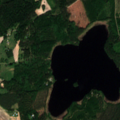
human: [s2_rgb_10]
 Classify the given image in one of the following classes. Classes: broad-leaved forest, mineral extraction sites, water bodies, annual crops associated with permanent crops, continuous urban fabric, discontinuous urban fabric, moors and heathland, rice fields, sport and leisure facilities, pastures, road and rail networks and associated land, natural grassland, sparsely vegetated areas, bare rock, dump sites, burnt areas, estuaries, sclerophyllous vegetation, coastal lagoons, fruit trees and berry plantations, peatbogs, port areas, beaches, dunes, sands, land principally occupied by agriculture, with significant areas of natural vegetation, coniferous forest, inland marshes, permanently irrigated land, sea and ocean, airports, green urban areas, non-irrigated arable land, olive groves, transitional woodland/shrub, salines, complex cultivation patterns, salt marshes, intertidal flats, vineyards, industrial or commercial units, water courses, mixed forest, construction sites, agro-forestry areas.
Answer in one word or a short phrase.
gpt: land principally occupied by agriculture, with significant areas of natural vegetation, coniferous forest, mixed forest, water bodies